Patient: sex F, age 69
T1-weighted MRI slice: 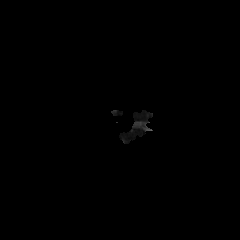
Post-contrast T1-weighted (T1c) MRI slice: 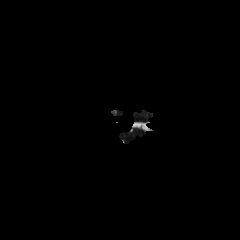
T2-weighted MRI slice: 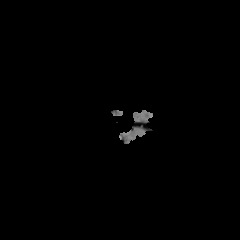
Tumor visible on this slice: no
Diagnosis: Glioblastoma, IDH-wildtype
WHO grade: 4